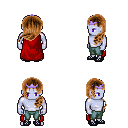
a pixel art fantasy rpg character, male body template, dark elf, purple skin, red cape, teal pants, brown left-swept hairstyle, purple tiara, ghillies, four views (front, back, left, right), 2x2 character sprite sheet, small pixel art, hard edges, no anti-aliasing